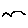
Label: bird